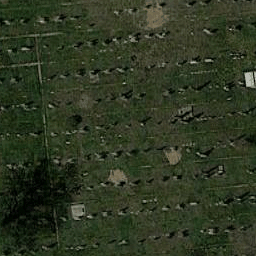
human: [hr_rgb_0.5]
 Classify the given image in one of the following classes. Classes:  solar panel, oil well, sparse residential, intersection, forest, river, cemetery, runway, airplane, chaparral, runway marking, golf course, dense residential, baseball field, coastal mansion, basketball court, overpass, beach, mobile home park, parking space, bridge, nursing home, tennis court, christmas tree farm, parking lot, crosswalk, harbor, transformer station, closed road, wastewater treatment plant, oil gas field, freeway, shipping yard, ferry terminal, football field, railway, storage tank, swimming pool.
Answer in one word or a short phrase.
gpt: cemetery